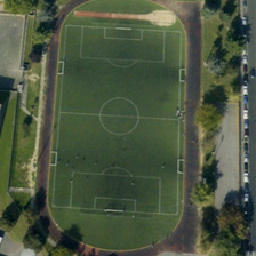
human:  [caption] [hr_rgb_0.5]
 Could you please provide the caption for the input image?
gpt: There is a green grass in the soccer field.

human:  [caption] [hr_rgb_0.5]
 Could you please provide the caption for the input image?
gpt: There is green grass on the football field.

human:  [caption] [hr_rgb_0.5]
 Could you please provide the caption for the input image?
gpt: A football field with a track.

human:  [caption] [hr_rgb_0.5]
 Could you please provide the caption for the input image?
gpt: Football field with runway.

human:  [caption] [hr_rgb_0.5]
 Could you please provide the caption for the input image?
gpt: There's green grass on the football field.